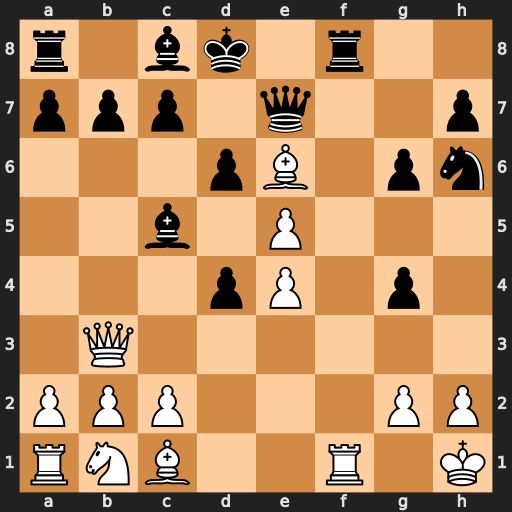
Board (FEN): r1bk1r2/ppp1q2p/3pB1pn/2b1P3/3pP1p1/1Q6/PPP3PP/RNB2R1K
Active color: w
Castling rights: -
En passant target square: -
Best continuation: Rxf8+ Qxf8 Bg5+